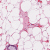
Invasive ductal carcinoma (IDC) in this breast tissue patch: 0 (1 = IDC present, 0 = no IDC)